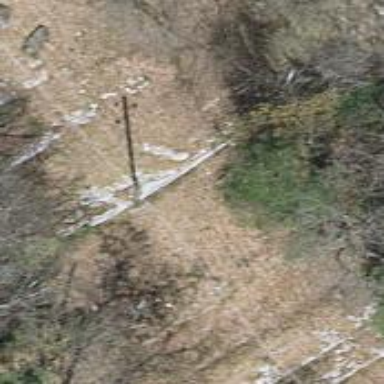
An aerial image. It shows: Power pole.